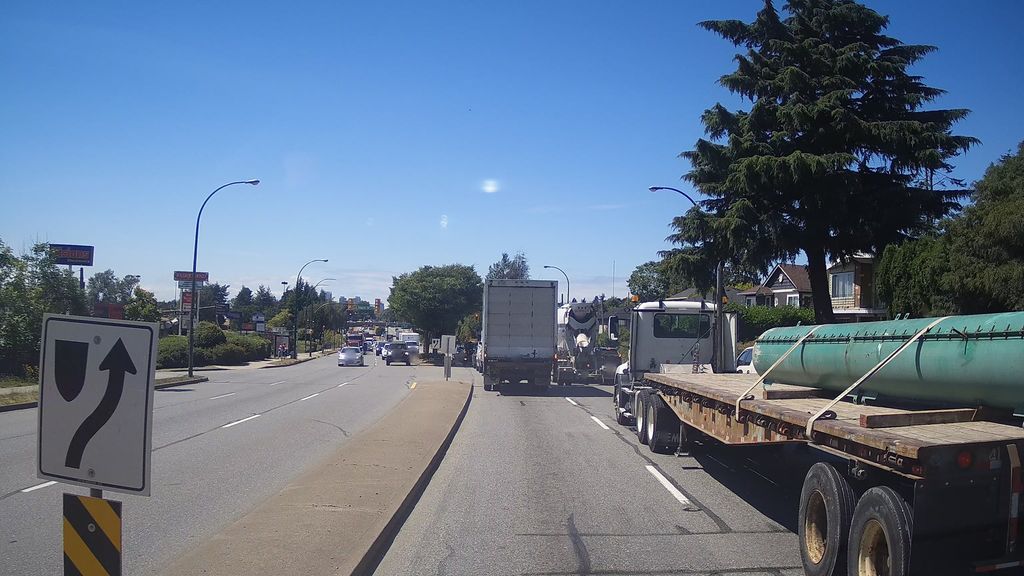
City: vancouver